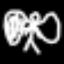
Label: angel